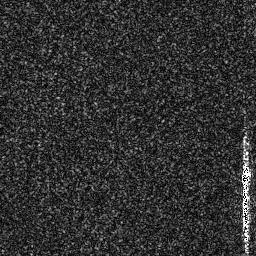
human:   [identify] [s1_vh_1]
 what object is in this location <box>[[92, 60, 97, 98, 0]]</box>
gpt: <ref>1 medium ship at the bottom right</ref>